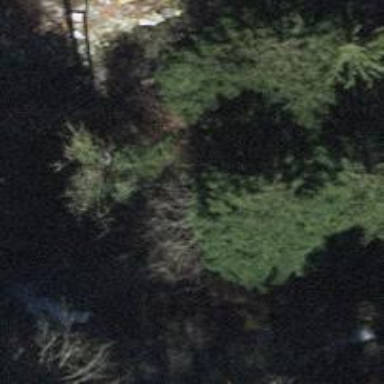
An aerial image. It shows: Path leading to bridge.